Question: I have the following code:
'''
<ul class="list" data-bind="foreach: list">
<li class="title" data-bind="text:title" contenteditable="true"></li>
<li class="item" data-bind="text:item" contenteditable="true"></li>
</ul>
<button type="button">Save</button>
'''
'''
var data = {
"list": [{
"title" : "title one",
"item" : "item one"
}]
}
var viewModel=
{
list : ko.observable(data.list)
};
ko.applyBindings(viewModel);
$("button").on("click", function(){
var vm = viewModel;
ko.applyBindings(vm);
var data = ko.toJSON(vm);
console.log(data);
});
'''
However when I do this I get this error:
'''
Uncaught Error: You cannot apply bindings multiple times to the same element.
knockout-3.1.0.js:58
'''
What I would like to do is change the text of one of the items and have it save to the view model when I click the save button.

<URL>
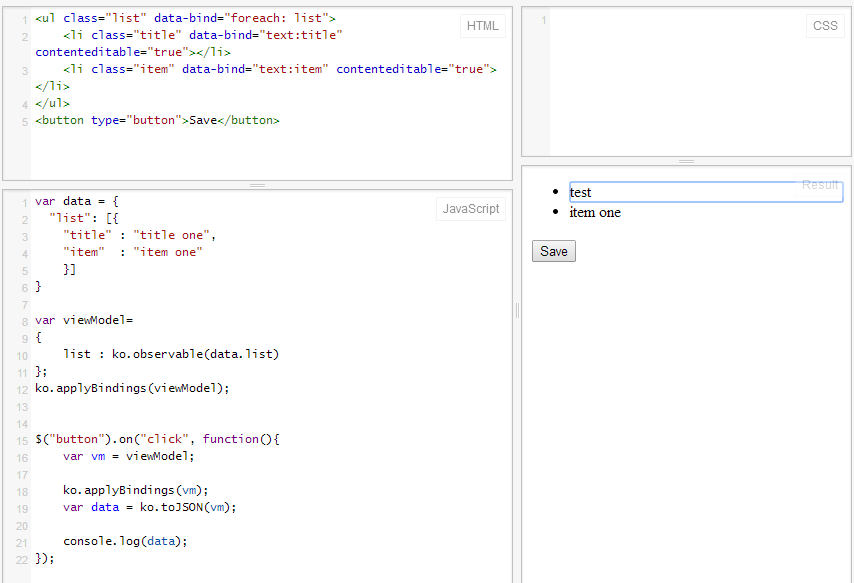
Answer: There are few things.
1. only call applyBindings once, then ko will sync data for you.
2. you don't need to create a save button, ko sync data automatically.
3. your title and item are NOT ko.observable, hence ko has no way to auto-update it for you.
4. ko "text" binding is kind of one way binding, it only updates view when your value changes. You need to use "value" binding in an input tag to get two way binding.
5. right now, there is no existing ko binding supporting contenteditable. You may build a custom bindingHandler for it, but beware it's tricky to get contenteditable change event.
6. you list should be an observableArray.
Here is the working example with "value" binding: <URL>
'''
<ul class="list" data-bind="foreach: list">
<li class="title"><input data-bind="value:title" /></li>
<li class="item"><input data-bind="value:item" /></li>
</ul>
<button type="button">Save</button>
var viewModel=
{
list : ko.observableArray([{
"title" : ko.observable("title one"),
"item" : ko.observable("item one")
}])
};
ko.applyBindings(viewModel);
$("button").on("click", function(){
var data = ko.toJSON(viewModel);
console.log(data);
});
'''
Understand you may load JSON data from ajax call, it's tedious to change all the values into ko.observable. Try <URL> if you need.